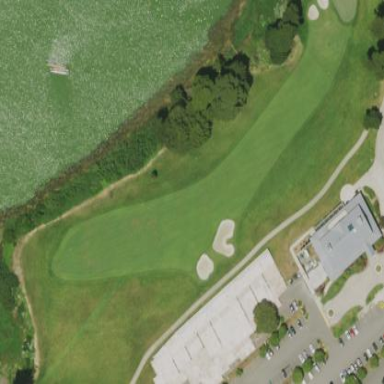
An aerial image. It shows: Grassy area designated as golf fairway.